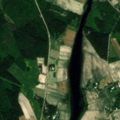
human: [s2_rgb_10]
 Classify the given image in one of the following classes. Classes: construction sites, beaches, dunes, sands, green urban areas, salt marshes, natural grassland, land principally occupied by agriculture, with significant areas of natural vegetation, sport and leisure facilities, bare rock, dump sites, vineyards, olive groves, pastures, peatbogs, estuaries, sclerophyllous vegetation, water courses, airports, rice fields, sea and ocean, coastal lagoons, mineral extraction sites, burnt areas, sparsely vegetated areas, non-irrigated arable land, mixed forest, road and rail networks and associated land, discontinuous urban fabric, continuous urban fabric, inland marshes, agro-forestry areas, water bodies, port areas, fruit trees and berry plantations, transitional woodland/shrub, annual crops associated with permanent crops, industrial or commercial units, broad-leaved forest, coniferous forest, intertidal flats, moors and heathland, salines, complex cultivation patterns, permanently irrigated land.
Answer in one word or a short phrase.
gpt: non-irrigated arable land, land principally occupied by agriculture, with significant areas of natural vegetation, mixed forest